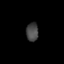
Tissue: skin
Cell type: Epithelial cells
Senescence score: 0.2701
Nuclear area (px): 224
Mean DAPI intensity: 68.607